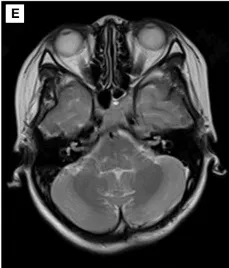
(D-F) Results of postoperative MRI. The patchy slight enhancement of the left cerebellar hemisphere was in line with the postoperative changes in tumor resection.
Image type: radiology (mri)